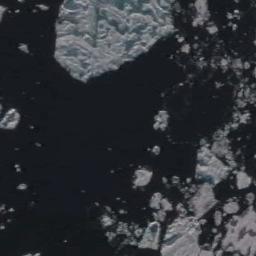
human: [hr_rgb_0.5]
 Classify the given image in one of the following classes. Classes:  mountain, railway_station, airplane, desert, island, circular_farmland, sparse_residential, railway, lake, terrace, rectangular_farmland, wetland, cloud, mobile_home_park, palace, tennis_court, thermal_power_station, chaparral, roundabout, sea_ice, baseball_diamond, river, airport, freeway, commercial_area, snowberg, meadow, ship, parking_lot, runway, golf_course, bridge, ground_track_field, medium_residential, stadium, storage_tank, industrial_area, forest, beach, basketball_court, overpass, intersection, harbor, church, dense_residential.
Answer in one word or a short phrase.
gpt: sea_ice